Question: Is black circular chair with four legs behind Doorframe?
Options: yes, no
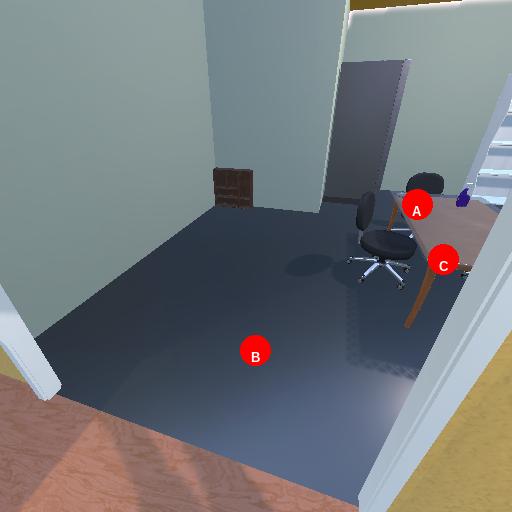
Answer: yes